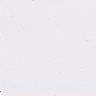
Metastatic tissue present: no